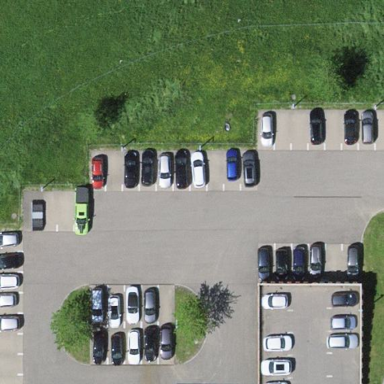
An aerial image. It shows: Parking area.